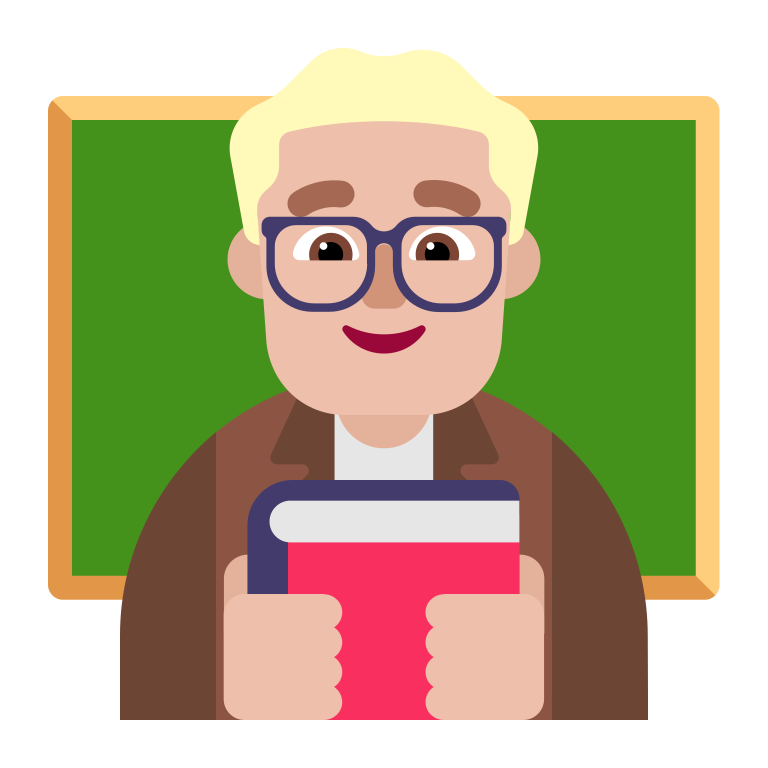
man teacher flat  light